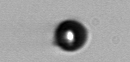
Label: bead